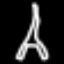
Label: The Eiffel Tower